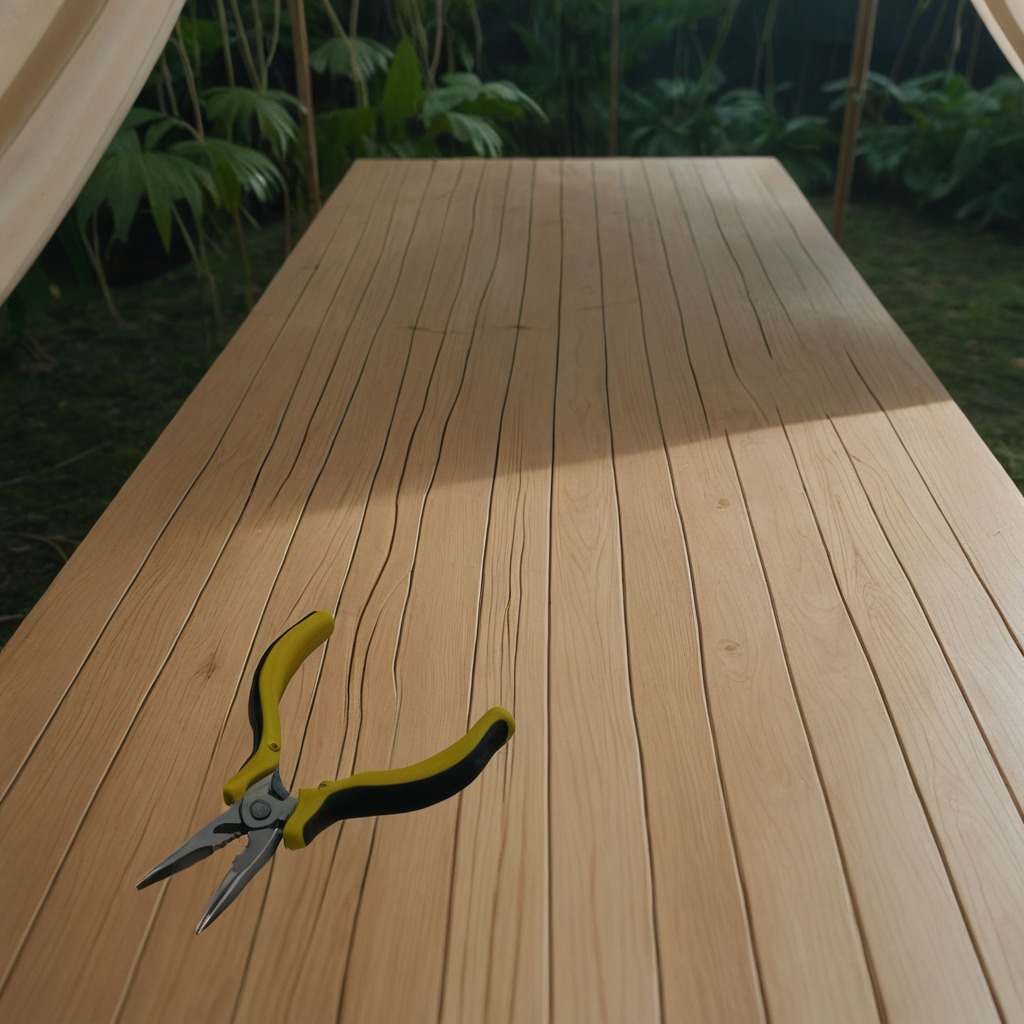
A plier is lying on the wooden table.